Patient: sex F, age 59
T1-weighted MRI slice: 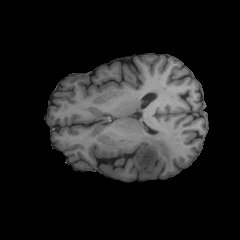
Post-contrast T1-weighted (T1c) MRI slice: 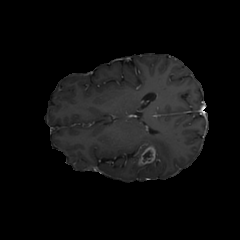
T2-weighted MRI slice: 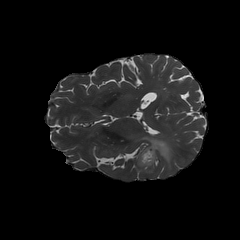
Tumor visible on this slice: yes
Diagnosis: Glioblastoma, IDH-wildtype
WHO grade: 4